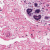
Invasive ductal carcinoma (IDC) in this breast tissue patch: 0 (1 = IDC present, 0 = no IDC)